Here is the time-frequency (STFT) view of a rotor kit's vibration measurement. Classify the rotor condition as one of: normal, misalignment, unbalance, looseness.
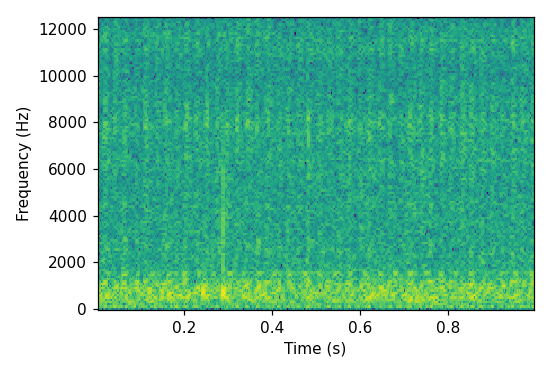
Answer: unbalance